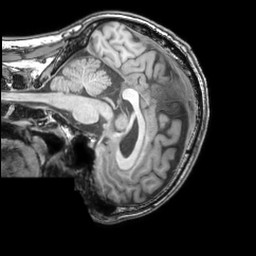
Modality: T1w
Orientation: sagittal
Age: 45
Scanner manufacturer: philips
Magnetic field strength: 3 T
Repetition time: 0.007 s
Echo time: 0.003501 s